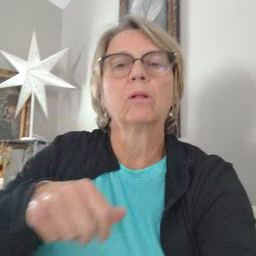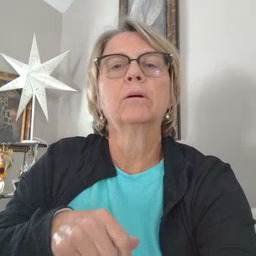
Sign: puzzle